Interaction volume radius: 5 \u00c5
Interaction volume height: 40 \u00c5
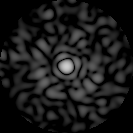
Disorder parameter: 0.8814